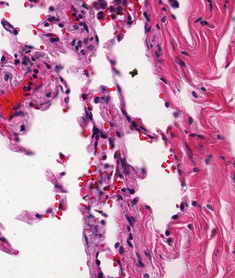
Tumor epithelial tissue: no
Tumor-associated stroma tissue: no
Normal tissue: yes